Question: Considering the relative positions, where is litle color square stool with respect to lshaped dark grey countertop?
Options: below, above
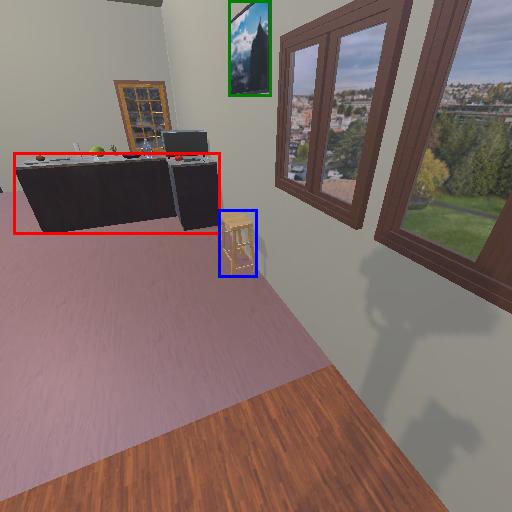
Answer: below